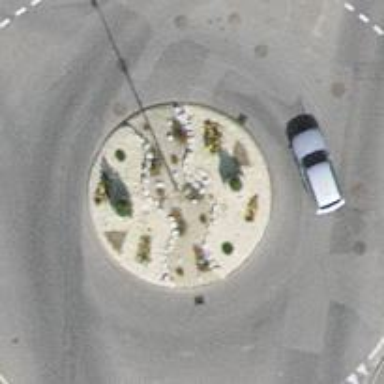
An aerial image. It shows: Tertiary road with asphalt surface leading to roundabout. It serves buses.